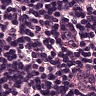
Metastatic tissue present: no